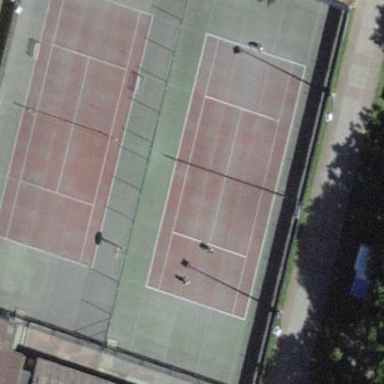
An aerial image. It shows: Tennis court in leisure pitch.